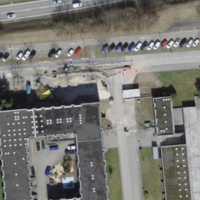
EUNIS habitat code: 54
Species observed at this site:
Linaria vulgaris